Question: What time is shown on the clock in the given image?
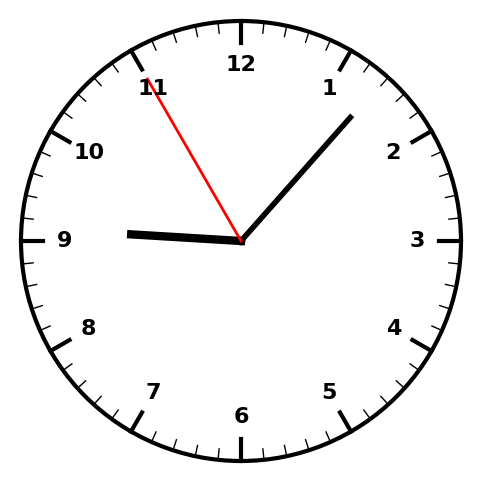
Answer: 09:06:55